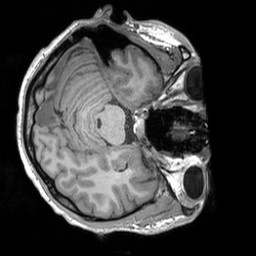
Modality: T1w
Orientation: axial
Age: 27
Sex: male
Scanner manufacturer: siemens
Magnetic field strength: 3 T
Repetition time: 1.9 s
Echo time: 0.00252 s